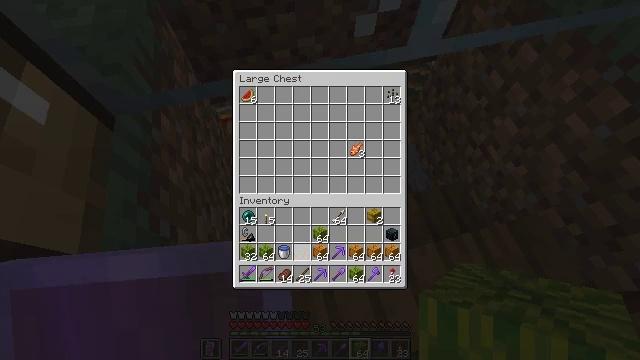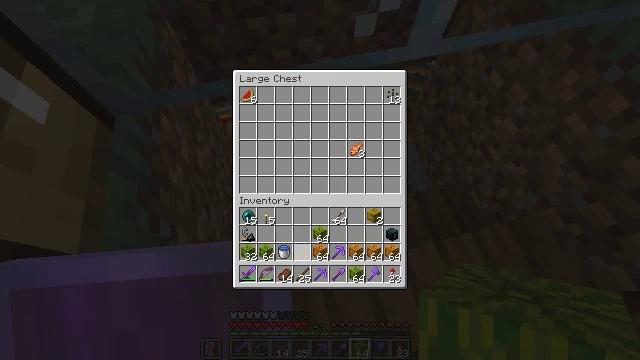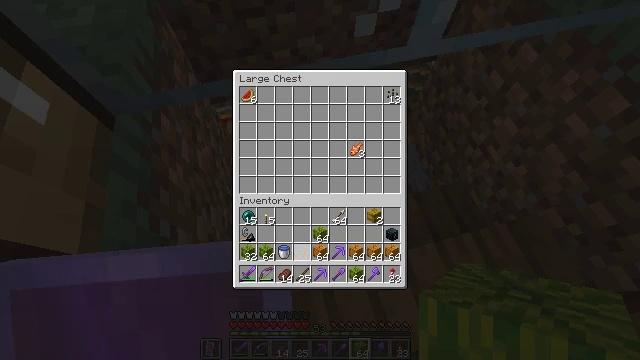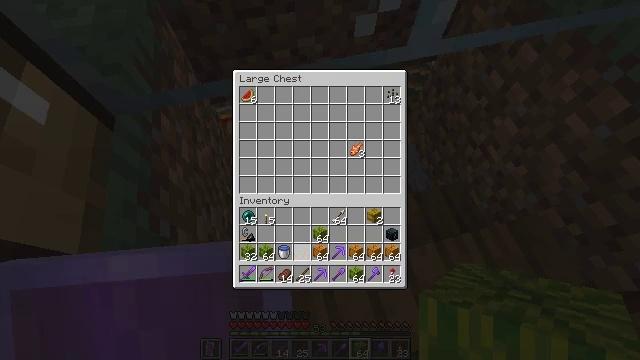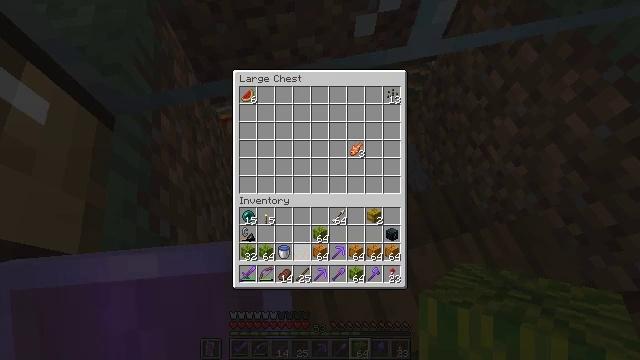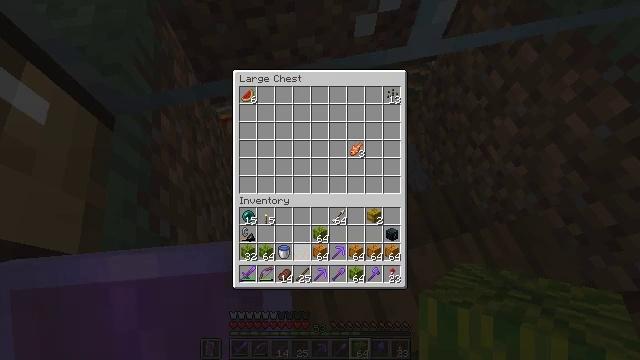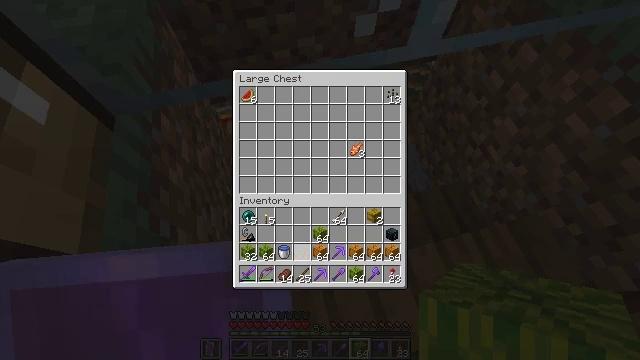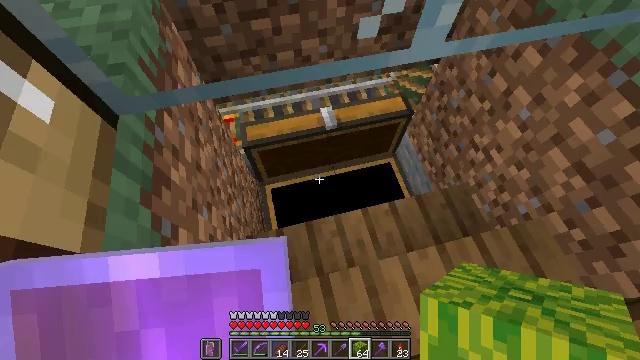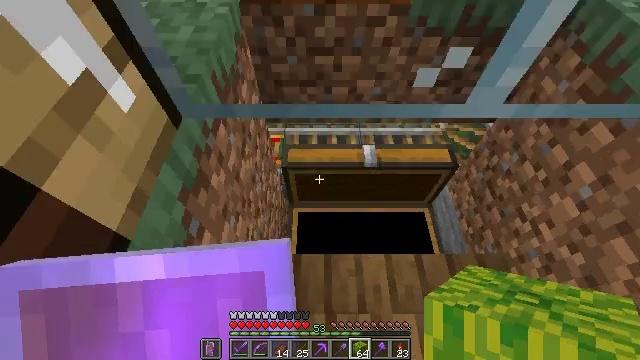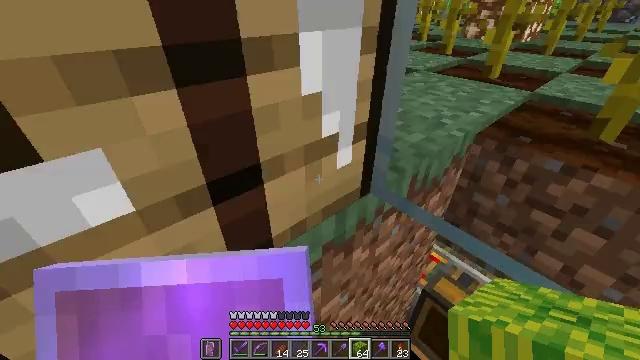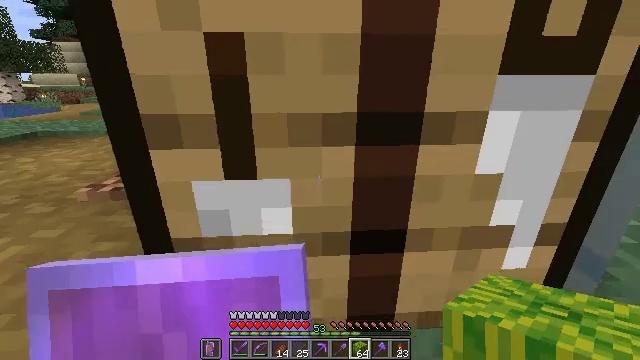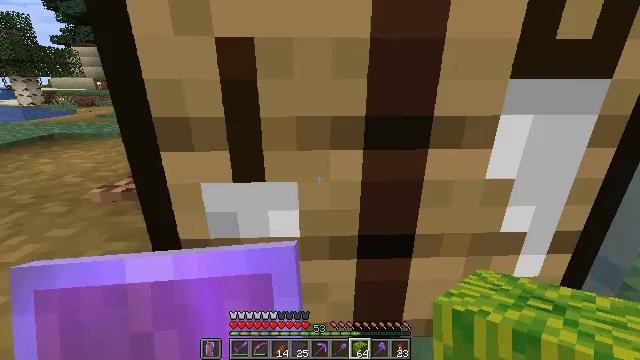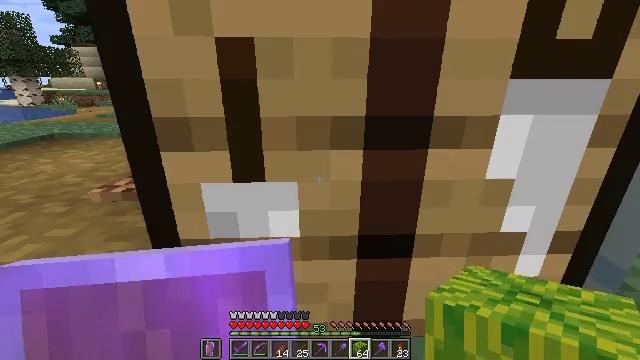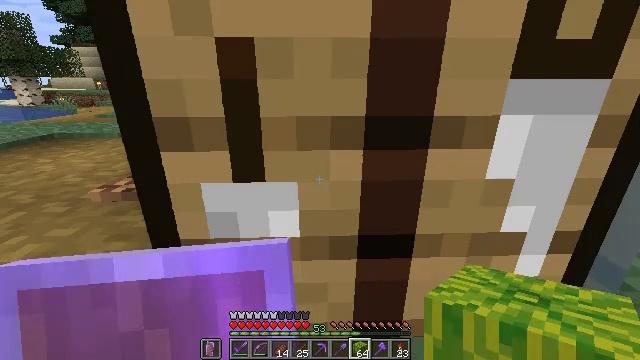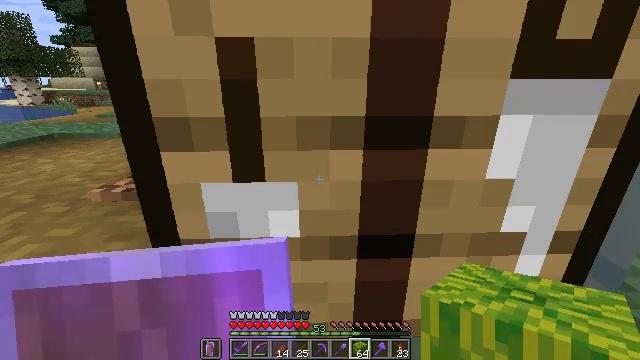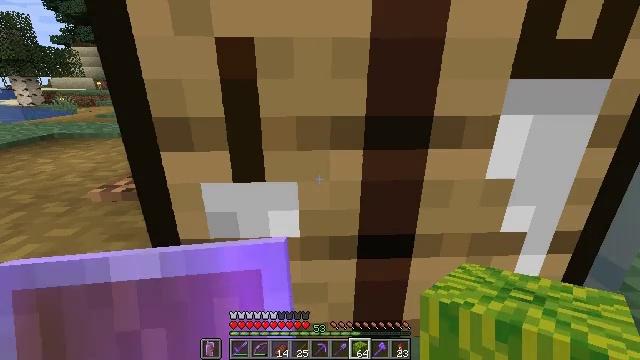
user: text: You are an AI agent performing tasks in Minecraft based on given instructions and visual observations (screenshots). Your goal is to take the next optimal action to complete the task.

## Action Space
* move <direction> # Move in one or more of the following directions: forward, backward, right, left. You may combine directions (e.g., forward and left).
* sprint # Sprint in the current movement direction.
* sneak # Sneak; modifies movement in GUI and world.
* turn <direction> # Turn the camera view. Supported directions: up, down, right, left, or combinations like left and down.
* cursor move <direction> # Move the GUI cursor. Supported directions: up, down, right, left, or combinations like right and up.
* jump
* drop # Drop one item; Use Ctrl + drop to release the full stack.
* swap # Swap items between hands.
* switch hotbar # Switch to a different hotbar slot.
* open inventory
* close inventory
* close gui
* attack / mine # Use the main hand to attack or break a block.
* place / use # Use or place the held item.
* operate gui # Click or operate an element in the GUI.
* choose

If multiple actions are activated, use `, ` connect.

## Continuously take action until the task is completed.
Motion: motion action
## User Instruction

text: Mine block crafting table.
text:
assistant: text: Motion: no_op
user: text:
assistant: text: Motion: no_op
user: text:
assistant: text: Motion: no_op
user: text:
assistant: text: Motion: no_op
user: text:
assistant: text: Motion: no_op
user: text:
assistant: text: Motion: no_op
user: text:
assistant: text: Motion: no_op
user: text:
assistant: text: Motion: turn left and up
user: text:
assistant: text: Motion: turn left and up
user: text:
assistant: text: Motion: turn left and up
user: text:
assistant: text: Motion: turn left
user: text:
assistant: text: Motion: no_op
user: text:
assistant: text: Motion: no_op
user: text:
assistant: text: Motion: no_op
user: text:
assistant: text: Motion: no_op
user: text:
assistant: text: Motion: no_op
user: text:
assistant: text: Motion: no_op
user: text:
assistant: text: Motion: no_op
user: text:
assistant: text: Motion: no_op
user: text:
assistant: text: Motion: no_op
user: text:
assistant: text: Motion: no_op
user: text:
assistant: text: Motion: no_op
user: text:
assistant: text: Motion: no_op
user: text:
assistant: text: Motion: no_op
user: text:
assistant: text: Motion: no_op
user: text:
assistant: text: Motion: no_op
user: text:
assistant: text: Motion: no_op
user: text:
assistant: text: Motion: no_op
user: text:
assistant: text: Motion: no_op
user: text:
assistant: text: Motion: no_op